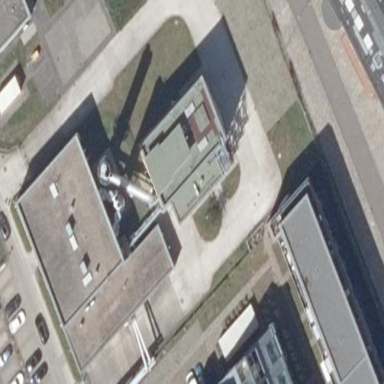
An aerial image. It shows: Industrial building with gas-powered generator.